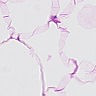
Metastatic tissue present: no